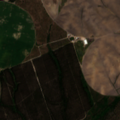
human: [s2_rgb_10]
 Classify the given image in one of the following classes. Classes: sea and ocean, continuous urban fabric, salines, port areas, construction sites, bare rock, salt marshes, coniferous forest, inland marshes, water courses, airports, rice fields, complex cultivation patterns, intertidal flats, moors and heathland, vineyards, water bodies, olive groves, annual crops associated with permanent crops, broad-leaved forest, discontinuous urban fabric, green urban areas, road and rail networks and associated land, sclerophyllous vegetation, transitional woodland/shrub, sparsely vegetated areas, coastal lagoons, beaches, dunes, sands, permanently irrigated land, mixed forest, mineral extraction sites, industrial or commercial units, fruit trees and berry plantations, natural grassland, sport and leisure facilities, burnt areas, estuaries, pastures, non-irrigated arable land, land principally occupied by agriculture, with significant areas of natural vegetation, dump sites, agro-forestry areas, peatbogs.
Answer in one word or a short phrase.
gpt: permanently irrigated land, broad-leaved forest, transitional woodland/shrub